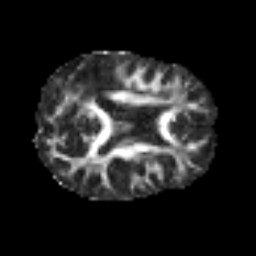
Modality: FA
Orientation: axial
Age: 49
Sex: male
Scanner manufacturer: siemens
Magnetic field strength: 3 T
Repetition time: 6.1 s
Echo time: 0.101 s